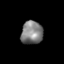
Tissue: skin
Cell type: Epithelial cells
Senescence score: 0.6826
Nuclear area (px): 497
Mean DAPI intensity: 127.04